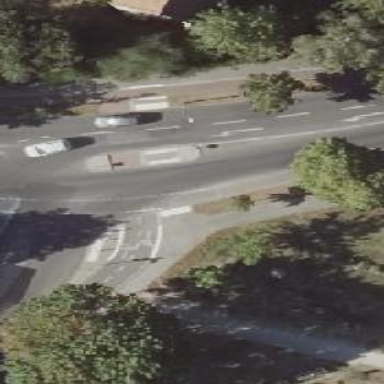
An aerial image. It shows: Asphalt footway with cycleway also surfaced with asphalt.